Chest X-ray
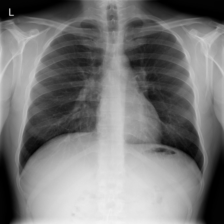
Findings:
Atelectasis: negative
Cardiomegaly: negative
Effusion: negative
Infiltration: negative
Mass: negative
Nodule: negative
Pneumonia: negative
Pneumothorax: negative
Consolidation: negative
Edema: negative
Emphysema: negative
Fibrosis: negative
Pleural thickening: negative
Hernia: negative